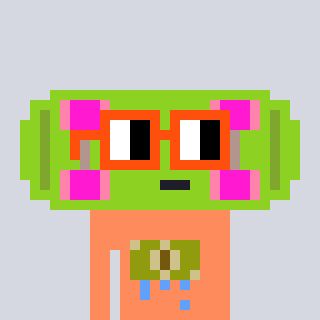
a pixel art character with square orange glasses, a skateboard-shaped head and a peachy-colored body on a cool background